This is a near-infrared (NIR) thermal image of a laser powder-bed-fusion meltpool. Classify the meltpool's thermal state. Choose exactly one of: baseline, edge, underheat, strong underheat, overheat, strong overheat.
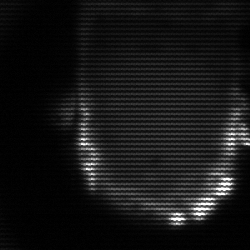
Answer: baseline